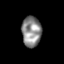
Tissue: skin
Cell type: Epithelial cells
Senescence score: 0.2301
Nuclear area (px): 577
Mean DAPI intensity: 140.003